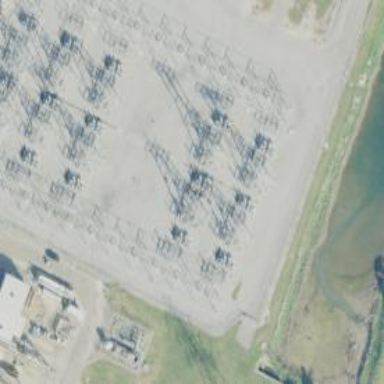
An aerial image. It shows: Switch used for power control.